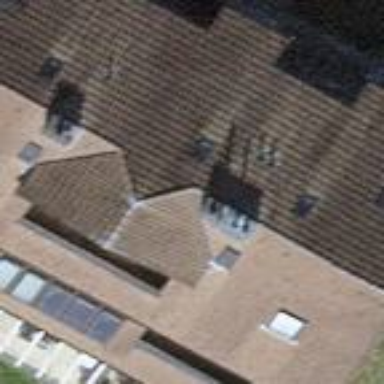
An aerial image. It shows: Terrace building.